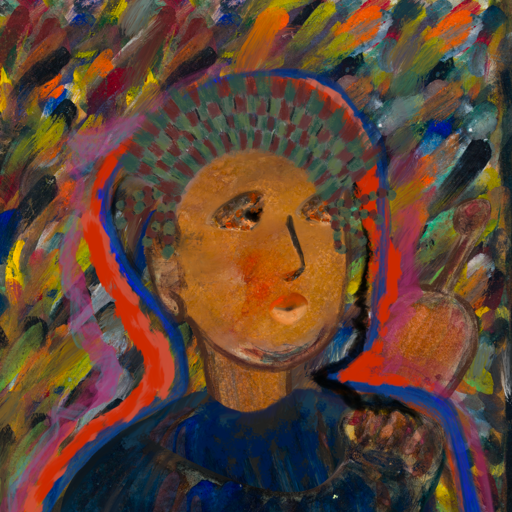
Background: An_Impression, Head And Neck Side: Pipe, Face Side: Gypsy_Queen, Bust: Pipe, Hair Side: Experience, Head Accessory: After_Raid_Crown, Second Necklace: Blank, Necklace: Blank, Baby: Blank